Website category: jobs
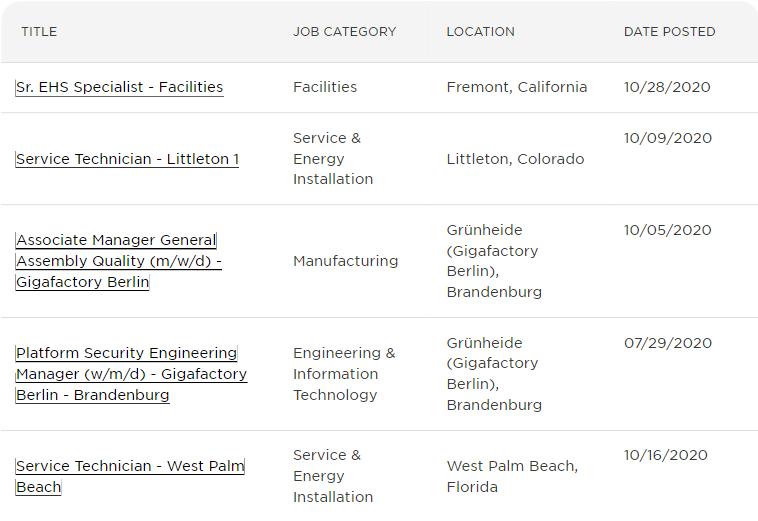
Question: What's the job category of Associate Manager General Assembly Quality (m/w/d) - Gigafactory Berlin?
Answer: Manufacturing

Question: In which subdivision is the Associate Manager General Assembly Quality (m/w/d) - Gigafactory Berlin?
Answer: Manufacturing

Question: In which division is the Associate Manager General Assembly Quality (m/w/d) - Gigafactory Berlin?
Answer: Manufacturing

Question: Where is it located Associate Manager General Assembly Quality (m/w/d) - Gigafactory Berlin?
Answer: Manufacturing

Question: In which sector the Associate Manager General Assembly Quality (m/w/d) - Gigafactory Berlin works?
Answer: Manufacturing

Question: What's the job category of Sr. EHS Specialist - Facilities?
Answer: Facilities

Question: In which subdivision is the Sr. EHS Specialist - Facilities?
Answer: Facilities

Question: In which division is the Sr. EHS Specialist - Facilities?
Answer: Facilities

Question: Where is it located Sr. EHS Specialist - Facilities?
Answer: Facilities

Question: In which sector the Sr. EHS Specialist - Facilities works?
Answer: Facilities

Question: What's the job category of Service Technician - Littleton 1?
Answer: Service & Energy Installation

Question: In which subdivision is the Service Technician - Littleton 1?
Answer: Service & Energy Installation

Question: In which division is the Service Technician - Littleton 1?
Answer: Service & Energy Installation

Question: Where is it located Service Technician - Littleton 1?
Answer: Service & Energy Installation

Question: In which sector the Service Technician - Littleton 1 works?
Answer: Service & Energy Installation

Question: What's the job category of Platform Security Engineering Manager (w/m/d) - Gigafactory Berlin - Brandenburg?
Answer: Engineering & Information Technology

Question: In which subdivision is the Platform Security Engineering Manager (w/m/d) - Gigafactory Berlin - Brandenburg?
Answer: Engineering & Information Technology

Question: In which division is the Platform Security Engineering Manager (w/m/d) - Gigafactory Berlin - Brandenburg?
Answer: Engineering & Information Technology

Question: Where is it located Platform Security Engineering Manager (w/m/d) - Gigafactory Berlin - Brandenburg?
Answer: Engineering & Information Technology

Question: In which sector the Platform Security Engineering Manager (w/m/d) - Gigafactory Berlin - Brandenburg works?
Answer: Engineering & Information Technology

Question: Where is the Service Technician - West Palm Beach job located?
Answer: West Palm Beach, Florida

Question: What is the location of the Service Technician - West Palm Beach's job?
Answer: West Palm Beach, Florida

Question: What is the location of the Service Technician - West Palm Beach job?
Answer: West Palm Beach, Florida

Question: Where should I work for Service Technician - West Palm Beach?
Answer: West Palm Beach, Florida

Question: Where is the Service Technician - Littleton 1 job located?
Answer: Littleton, Colorado

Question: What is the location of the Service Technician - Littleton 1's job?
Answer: Littleton, Colorado

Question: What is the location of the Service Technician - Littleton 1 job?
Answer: Littleton, Colorado

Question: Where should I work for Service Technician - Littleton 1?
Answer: Littleton, Colorado

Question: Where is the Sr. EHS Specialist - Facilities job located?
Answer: Fremont, California

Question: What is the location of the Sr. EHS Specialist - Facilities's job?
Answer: Fremont, California

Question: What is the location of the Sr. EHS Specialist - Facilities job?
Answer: Fremont, California

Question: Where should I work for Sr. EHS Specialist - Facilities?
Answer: Fremont, California

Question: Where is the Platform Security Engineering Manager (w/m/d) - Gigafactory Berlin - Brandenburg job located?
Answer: Grnheide (Gigafactory Berlin), Brandenburg

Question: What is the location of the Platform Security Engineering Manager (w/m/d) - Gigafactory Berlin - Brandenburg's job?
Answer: Grnheide (Gigafactory Berlin), Brandenburg

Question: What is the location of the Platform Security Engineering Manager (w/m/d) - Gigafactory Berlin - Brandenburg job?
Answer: Grnheide (Gigafactory Berlin), Brandenburg

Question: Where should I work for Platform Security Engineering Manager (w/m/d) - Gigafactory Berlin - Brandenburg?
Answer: Grnheide (Gigafactory Berlin), Brandenburg

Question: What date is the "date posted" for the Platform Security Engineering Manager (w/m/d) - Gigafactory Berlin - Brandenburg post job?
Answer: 07/29/2020

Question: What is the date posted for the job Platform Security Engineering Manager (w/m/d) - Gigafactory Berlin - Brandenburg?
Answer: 07/29/2020

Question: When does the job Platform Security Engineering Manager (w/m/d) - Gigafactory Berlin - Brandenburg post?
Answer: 07/29/2020

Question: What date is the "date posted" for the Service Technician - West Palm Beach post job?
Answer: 10/16/2020

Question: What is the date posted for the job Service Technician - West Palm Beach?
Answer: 10/16/2020

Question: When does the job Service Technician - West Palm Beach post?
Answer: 10/16/2020

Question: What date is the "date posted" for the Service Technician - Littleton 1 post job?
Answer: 10/09/2020

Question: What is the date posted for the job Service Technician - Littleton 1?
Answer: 10/09/2020

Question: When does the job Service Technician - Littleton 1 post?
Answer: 10/09/2020

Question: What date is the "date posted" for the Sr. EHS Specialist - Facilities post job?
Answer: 10/28/2020

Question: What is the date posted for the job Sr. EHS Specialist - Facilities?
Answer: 10/28/2020

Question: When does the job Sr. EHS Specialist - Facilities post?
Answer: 10/28/2020

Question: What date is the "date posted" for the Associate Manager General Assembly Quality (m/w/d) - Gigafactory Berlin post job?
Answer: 10/05/2020

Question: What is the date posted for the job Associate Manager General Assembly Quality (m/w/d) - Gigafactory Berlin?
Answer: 10/05/2020

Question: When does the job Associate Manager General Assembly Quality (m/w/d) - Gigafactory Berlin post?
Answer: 10/05/2020

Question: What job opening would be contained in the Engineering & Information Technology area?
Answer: Platform Security Engineering Manager (w/m/d) - Gigafactory Berlin - Brandenburg

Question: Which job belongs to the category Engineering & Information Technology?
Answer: Platform Security Engineering Manager (w/m/d) - Gigafactory Berlin - Brandenburg

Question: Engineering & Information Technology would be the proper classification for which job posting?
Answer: Platform Security Engineering Manager (w/m/d) - Gigafactory Berlin - Brandenburg

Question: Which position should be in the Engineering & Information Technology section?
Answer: Platform Security Engineering Manager (w/m/d) - Gigafactory Berlin - Brandenburg

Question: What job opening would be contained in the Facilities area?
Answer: Sr. EHS Specialist - Facilities

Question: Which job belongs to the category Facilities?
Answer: Sr. EHS Specialist - Facilities

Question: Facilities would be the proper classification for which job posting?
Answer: Sr. EHS Specialist - Facilities

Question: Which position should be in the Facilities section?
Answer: Sr. EHS Specialist - Facilities

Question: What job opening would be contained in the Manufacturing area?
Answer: Associate Manager General Assembly Quality (m/w/d) - Gigafactory Berlin

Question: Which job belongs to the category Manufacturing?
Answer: Associate Manager General Assembly Quality (m/w/d) - Gigafactory Berlin

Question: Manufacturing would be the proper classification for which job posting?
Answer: Associate Manager General Assembly Quality (m/w/d) - Gigafactory Berlin

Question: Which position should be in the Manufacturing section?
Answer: Associate Manager General Assembly Quality (m/w/d) - Gigafactory Berlin

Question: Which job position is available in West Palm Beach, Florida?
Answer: Service Technician - West Palm Beach